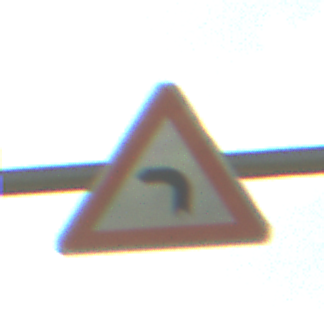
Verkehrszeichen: KurveLinks
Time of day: Midday
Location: Outdoor (RoadRail)
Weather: PartlyCloudy
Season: NotSpecified
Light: Natural